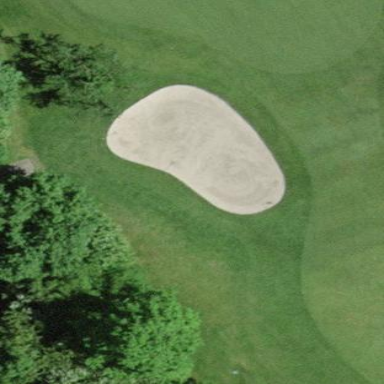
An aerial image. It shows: Golf bunker filled with sandy terrain.